RGB frame:
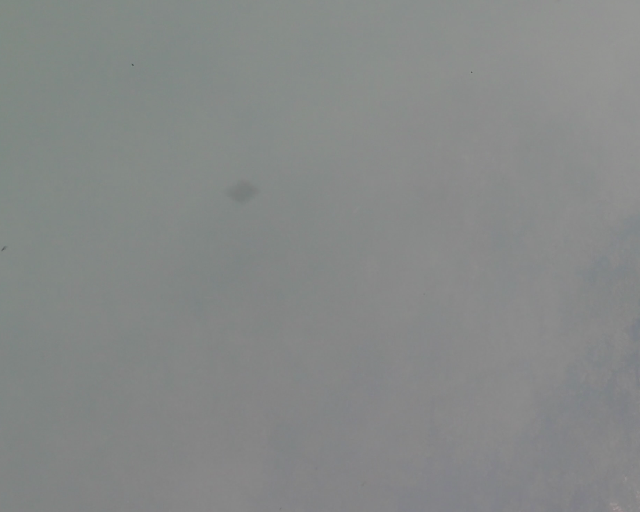
Thermal frame:
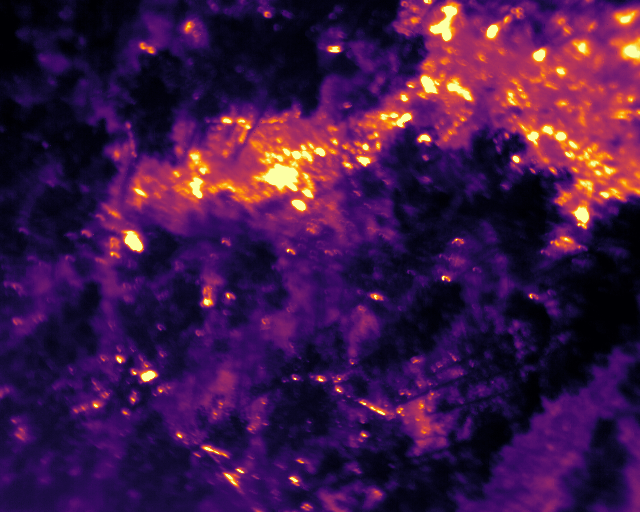
Captured: 2026-02-27 02:41:43
Pixels at or above 80 °C: 1970 (fraction of frame: 0.006012)